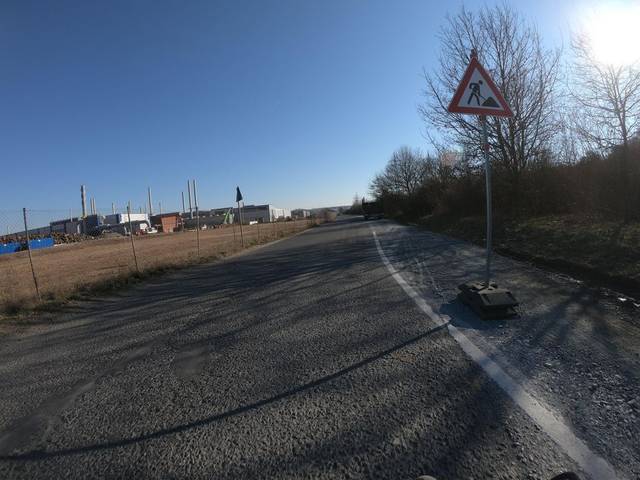
Region: Germany
Coordinates: 50.576, 8.481